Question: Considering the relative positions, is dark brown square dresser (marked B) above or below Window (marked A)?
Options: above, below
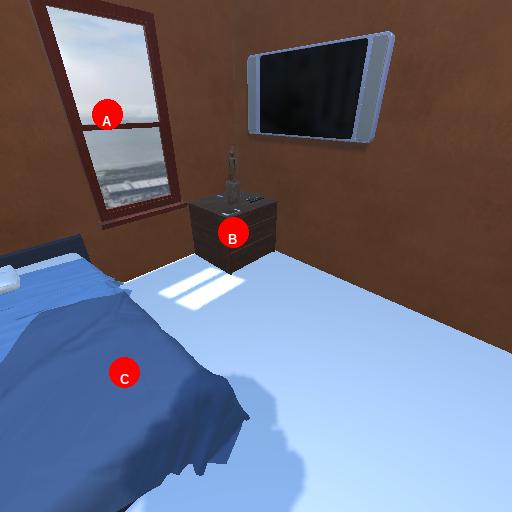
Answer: above